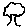
Label: tree